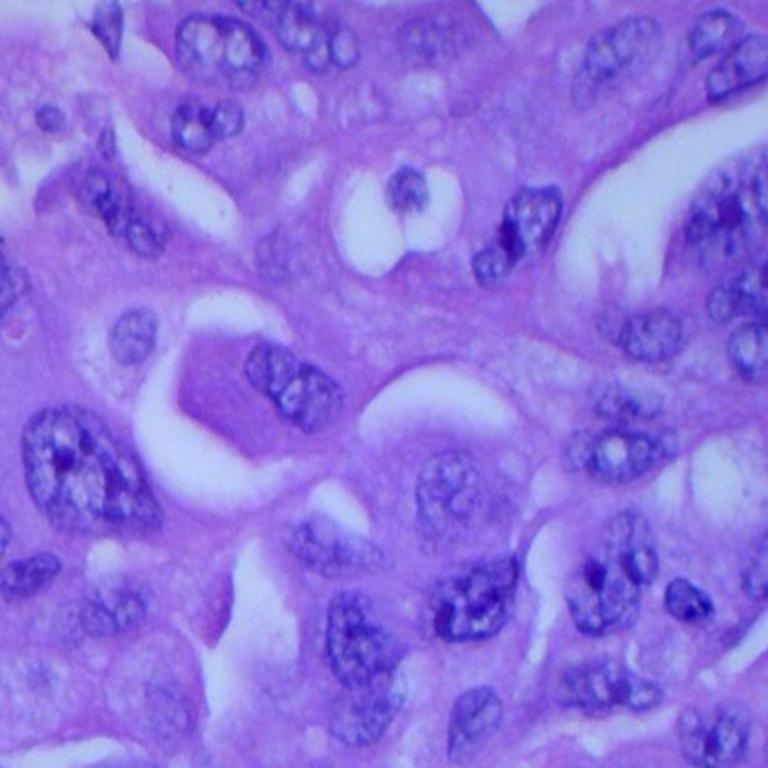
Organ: lung
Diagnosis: adenocarcinomas